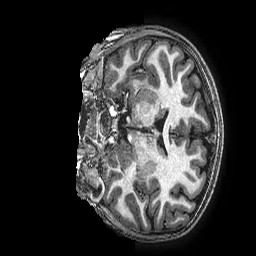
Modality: T1w
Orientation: coronal
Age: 11
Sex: female
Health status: ill
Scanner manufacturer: ge
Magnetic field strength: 3 T
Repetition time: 0.00766 s
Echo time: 0.003476 s